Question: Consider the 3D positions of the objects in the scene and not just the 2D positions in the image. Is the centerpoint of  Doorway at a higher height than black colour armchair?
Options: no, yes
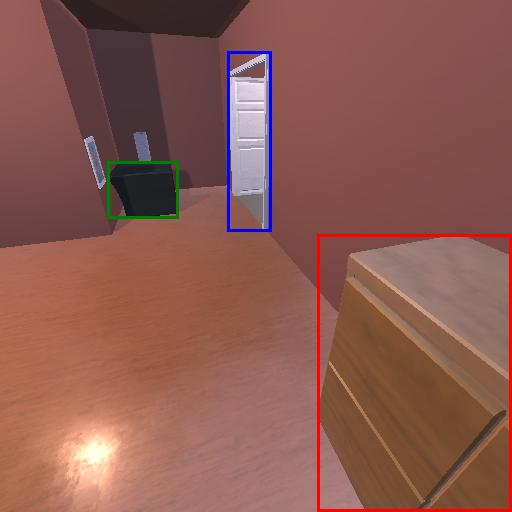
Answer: no